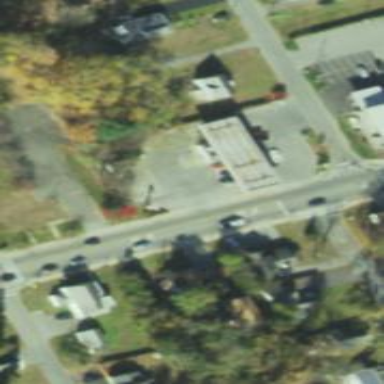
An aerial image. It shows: Convenience shop.